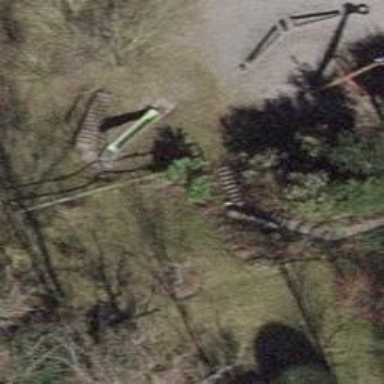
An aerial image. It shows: Playground area for leisure land.